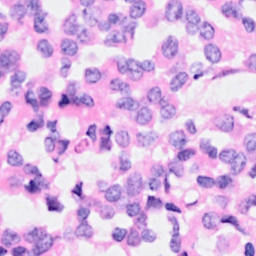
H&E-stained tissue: Breast